Question: I am trying as explained <URL>, but couldn't get the output that is shown for the second page.
It redirects to the second page but doesn't print the text i entered, rather returns the empty page.
Any suggestions ? i am using spring framework 3.0.2.
'''
<html>
<head>
<meta http-equiv="Content-Type" content="text/html; charset=UTF-8">
<title>Hello</title>
</head>
<body>
<h1>${helloMessage}</h1>
</body>
</html>
'''
'''
<%@taglib uri="http://www.springframework.org/tags" prefix="spring" %>
<html>
<head>
<meta http-equiv="Content-Type" content="text/html; charset=UTF-8">
<title>Name</title>
</head>
<body>
<h1>Enter your Name</h1>
<spring:nestedPath path="name">
<form action="" method="post">
Name:
<spring:bind path="value">
<input type="text" name="${status.expression}" value="${status.value}">
</spring:bind>
<input type="submit" value="OK">
</form>
</spring:nestedPath>
</body>
</html>
'''

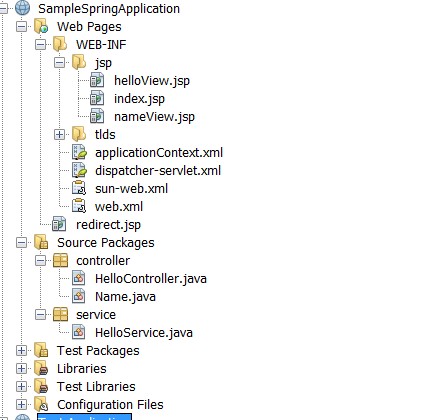
Answer: Add this bean class
'''
<bean class="org.springframework.web.servlet.mvc.support.ControllerClassNameHandlerMapping"/>
'''
This bean is responsible for automatically creating an URL mapping for all controllers registered in the file. It takes the fully-qualified class name of the controller (in our case, controller.HelloController) and strips the package name and Controller suffix, then uses the result as a URL mapping.